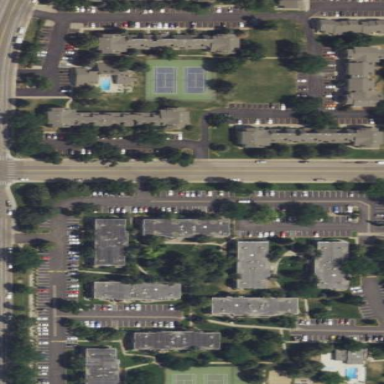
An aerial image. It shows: Residential area consisting of condominiums.